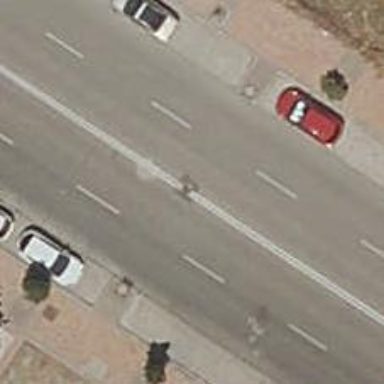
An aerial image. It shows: Pedestrian road.